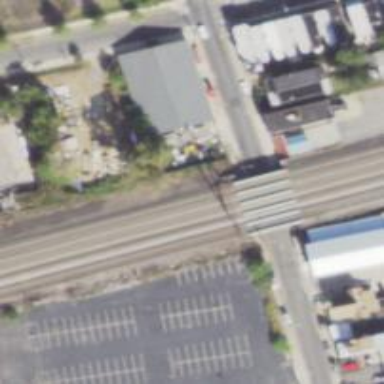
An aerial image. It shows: Bridge with electrified railway tracks featuring contact line.